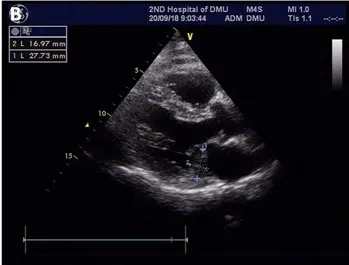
Repeat TTE showing a 27.7 x 16-mm isoechoic mass attached to the posterior leaflet annulus of the mitral valve in the enlarged left atrium (B).
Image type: radiology (ultrasound)